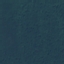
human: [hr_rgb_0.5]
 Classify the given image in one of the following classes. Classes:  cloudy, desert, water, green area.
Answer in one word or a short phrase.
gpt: green area